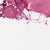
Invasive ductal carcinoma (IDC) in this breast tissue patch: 0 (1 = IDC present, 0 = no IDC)